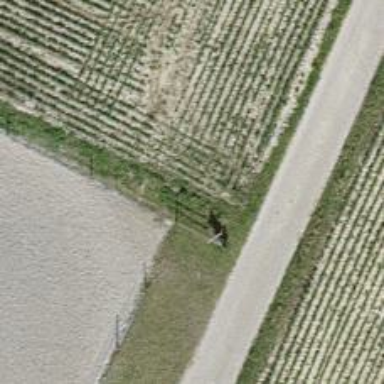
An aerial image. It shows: Wooden fence.